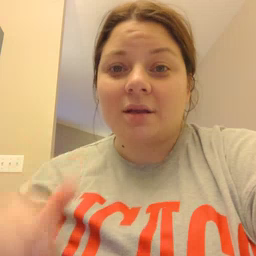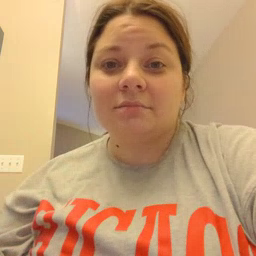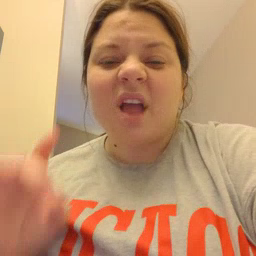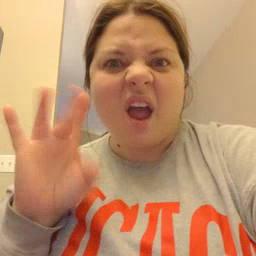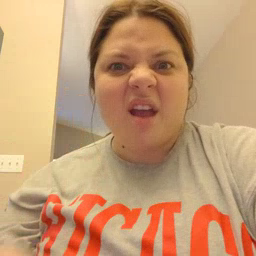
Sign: hate